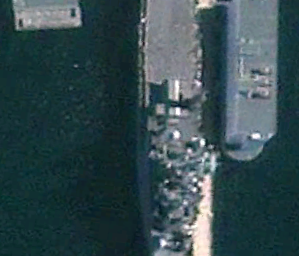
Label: combat